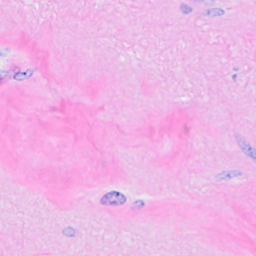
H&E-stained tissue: Breast